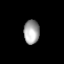
Tissue: lung
Cell type: Epithelial cells
Senescence score: 0.5706
Nuclear area (px): 366
Mean DAPI intensity: 164.601